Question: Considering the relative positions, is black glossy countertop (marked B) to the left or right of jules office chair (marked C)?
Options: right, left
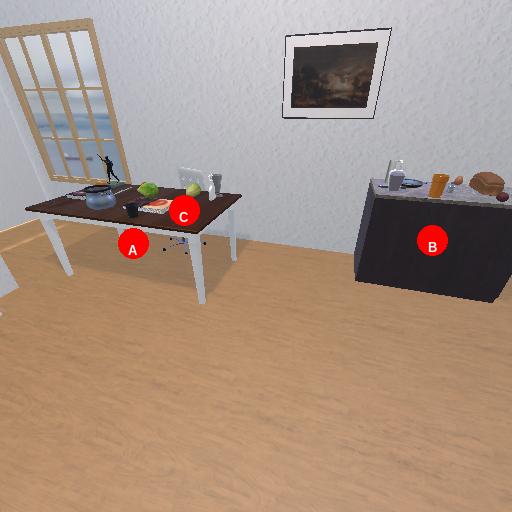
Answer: right